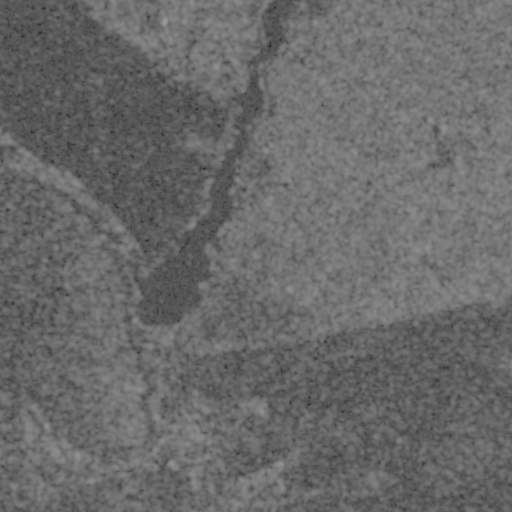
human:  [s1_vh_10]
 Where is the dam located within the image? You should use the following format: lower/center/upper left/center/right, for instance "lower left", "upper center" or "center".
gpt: The dam is located in the center left of the image.
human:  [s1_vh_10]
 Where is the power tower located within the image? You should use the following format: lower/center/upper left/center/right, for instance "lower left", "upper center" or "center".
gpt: The power tower is located in the left of the image.
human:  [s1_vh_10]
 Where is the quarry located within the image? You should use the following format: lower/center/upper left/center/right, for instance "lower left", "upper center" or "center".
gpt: The quarry is located in the lower left of the image.
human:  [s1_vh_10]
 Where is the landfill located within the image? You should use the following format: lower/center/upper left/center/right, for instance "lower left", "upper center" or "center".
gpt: There is no landfill in the image.

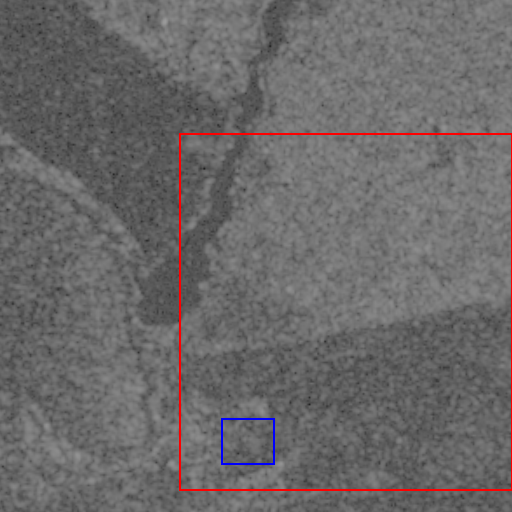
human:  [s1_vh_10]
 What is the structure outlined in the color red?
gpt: The structure outlined in red is a crop field.
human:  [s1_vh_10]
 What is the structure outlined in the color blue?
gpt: The structure outlined in blue is a quarry.
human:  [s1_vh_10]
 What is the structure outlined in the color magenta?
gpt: There is no magenta outline.